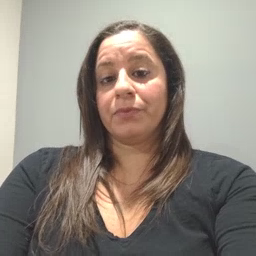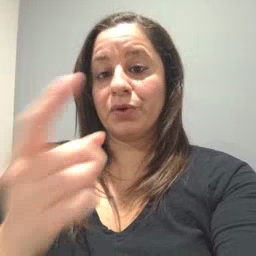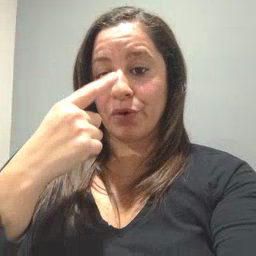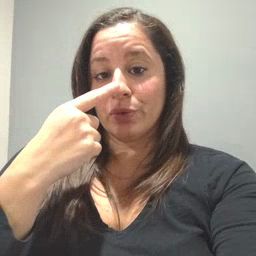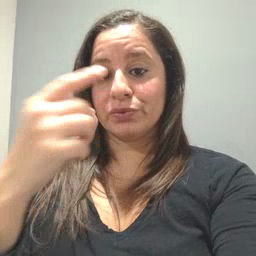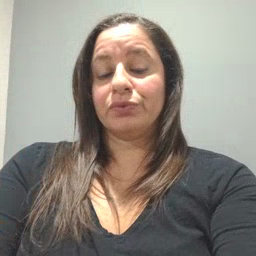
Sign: nose